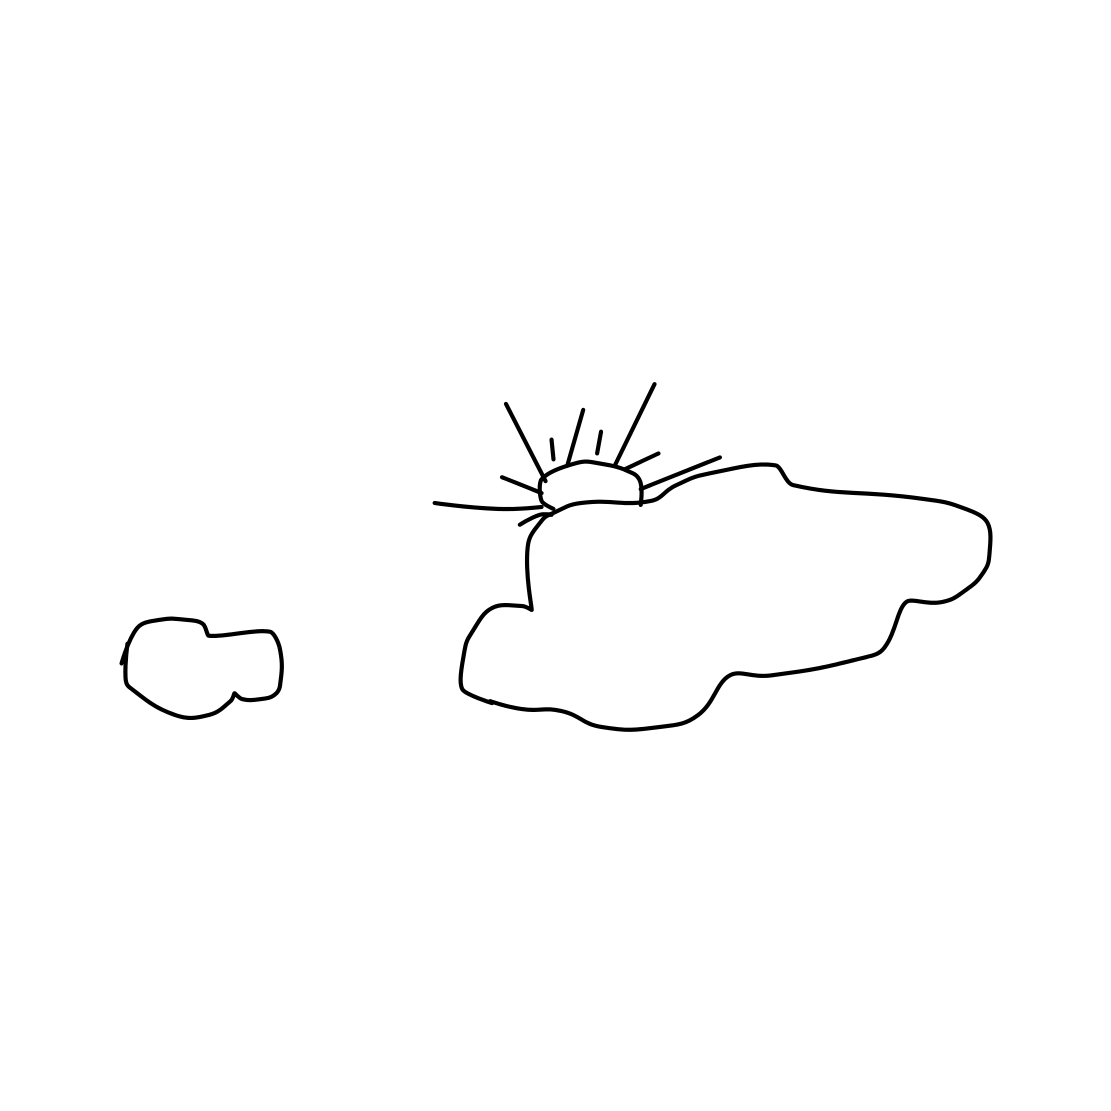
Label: cloud